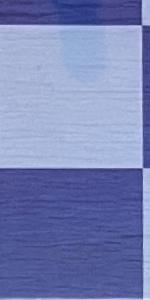
Label: Empty